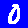
Digit: 0